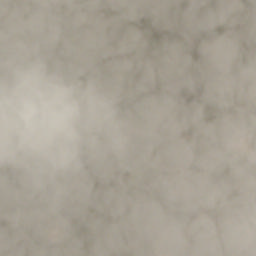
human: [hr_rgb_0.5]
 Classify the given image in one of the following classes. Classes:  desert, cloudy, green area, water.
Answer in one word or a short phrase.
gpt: cloudy